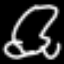
Label: squiggle